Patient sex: M
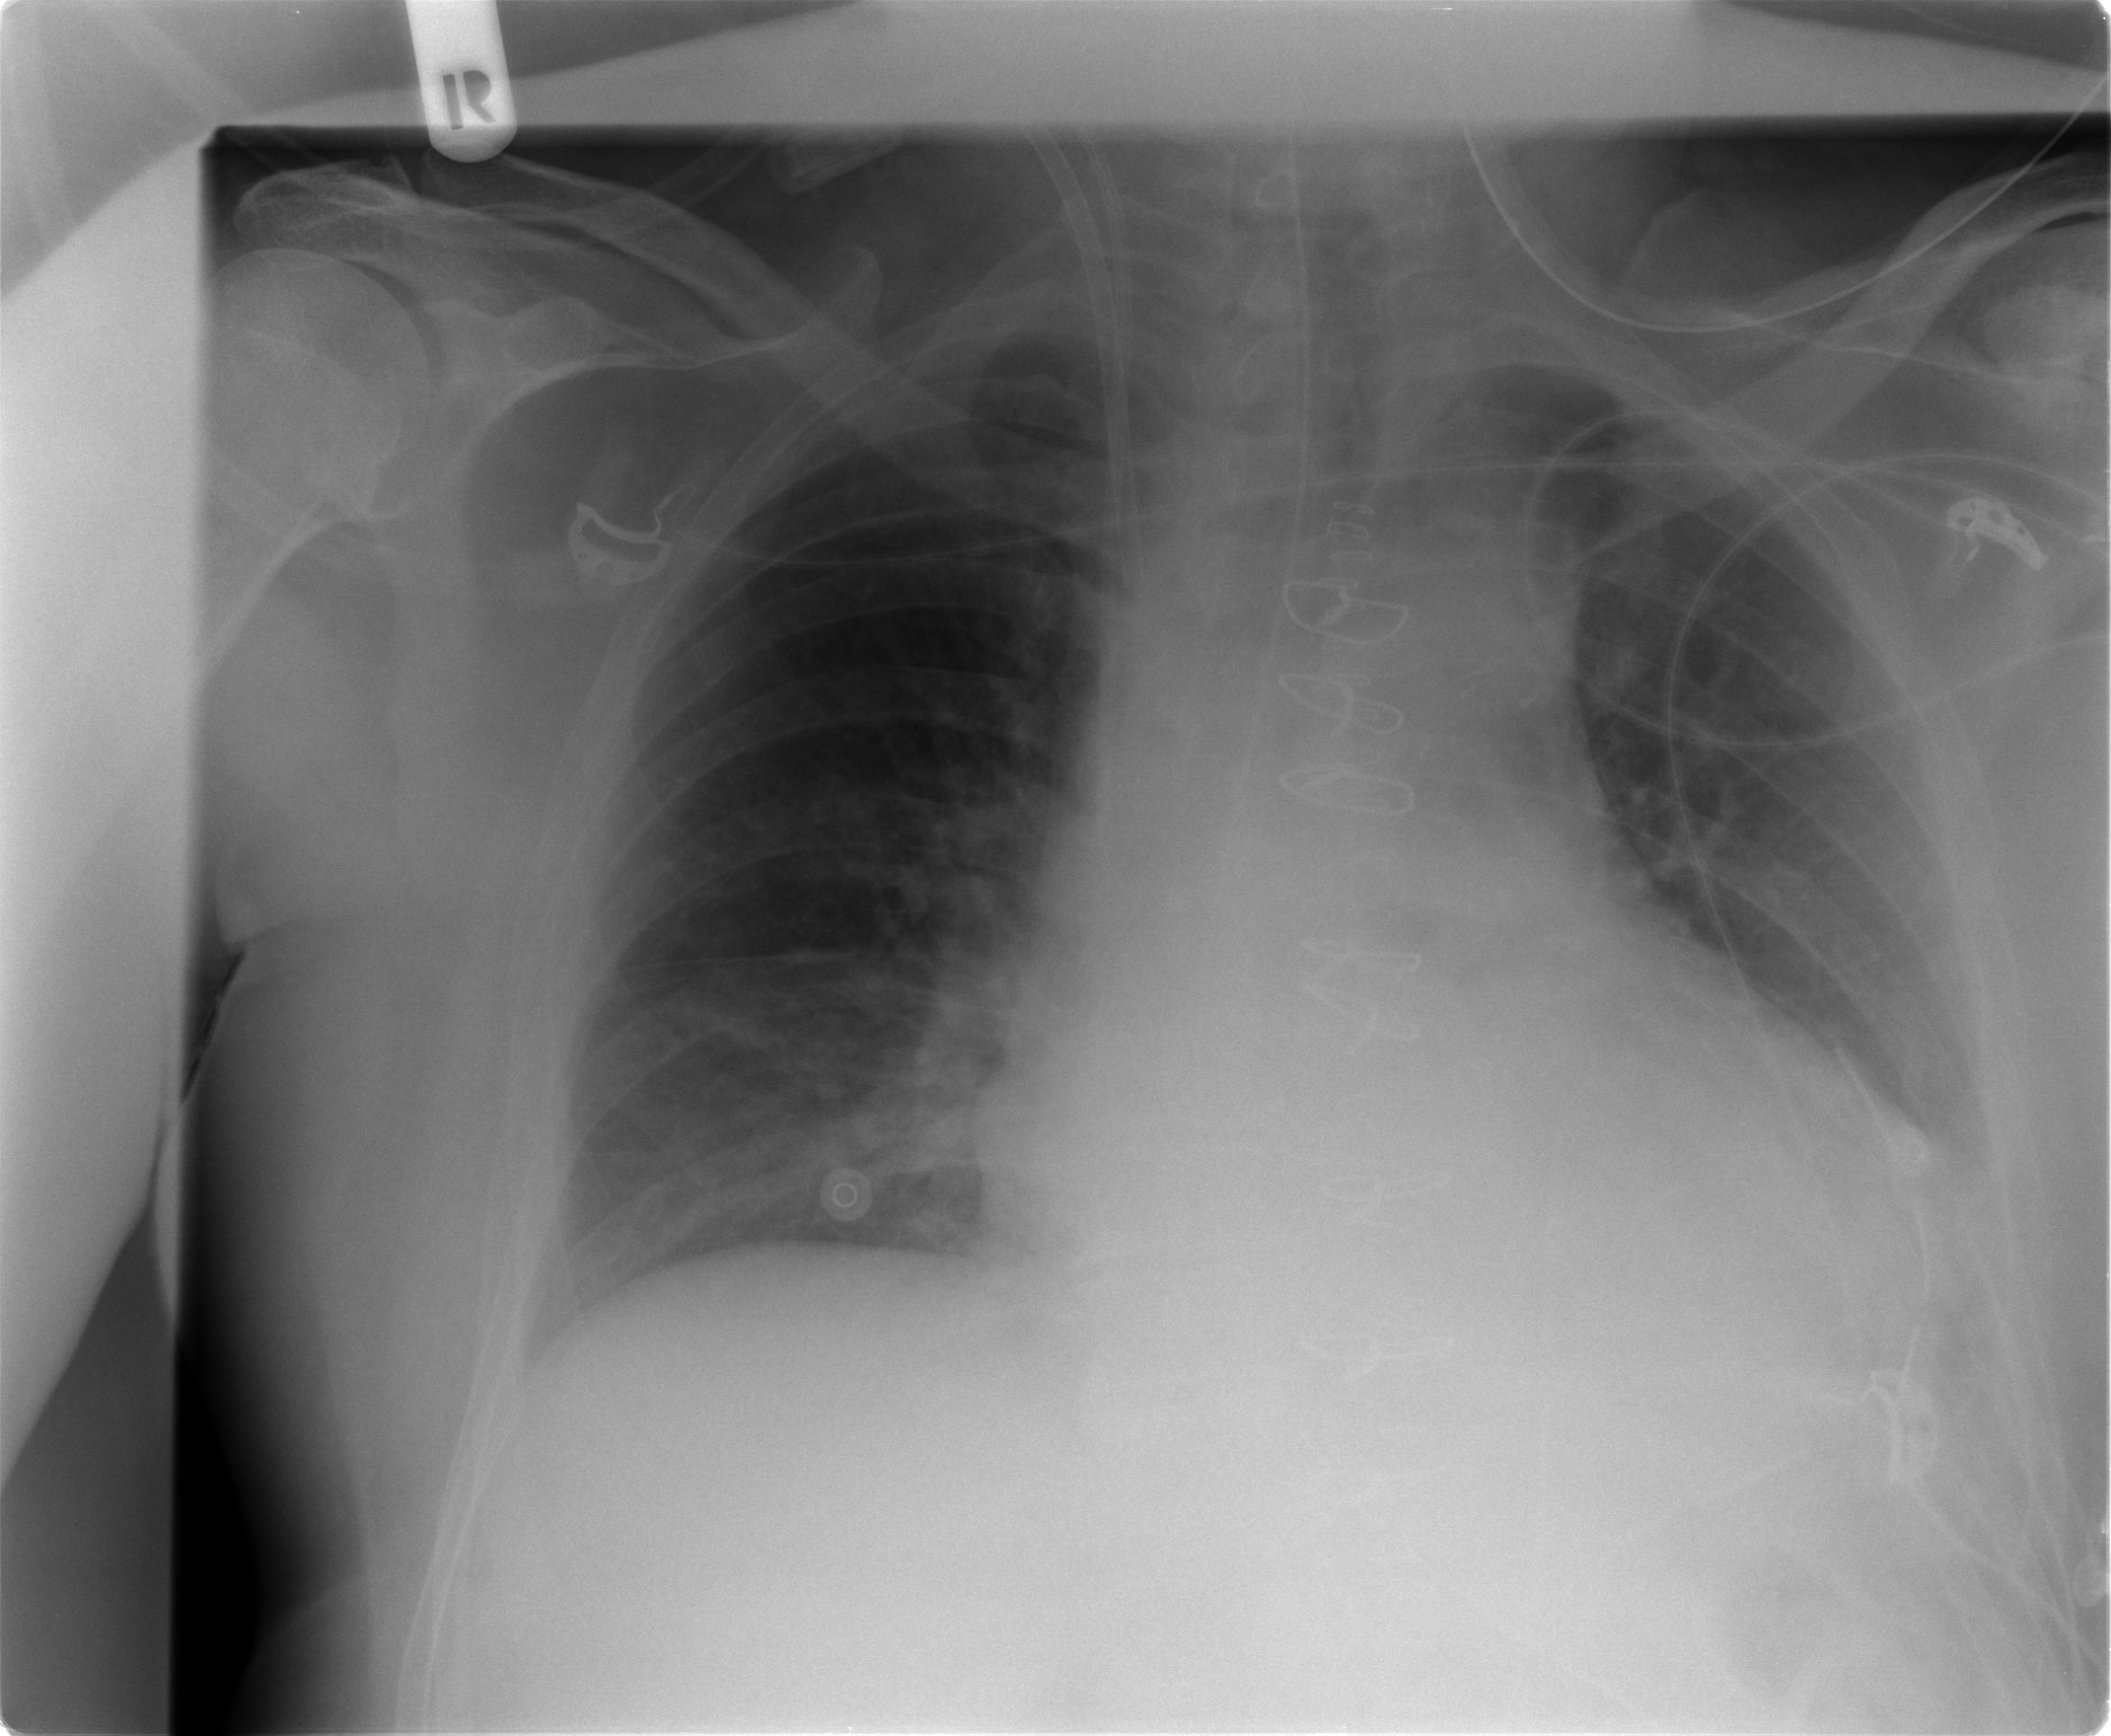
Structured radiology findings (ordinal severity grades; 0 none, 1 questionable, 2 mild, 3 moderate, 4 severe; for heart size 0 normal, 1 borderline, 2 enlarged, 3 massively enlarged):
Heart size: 2
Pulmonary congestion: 1
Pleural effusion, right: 0
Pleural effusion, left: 2
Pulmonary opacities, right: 0
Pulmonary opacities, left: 0
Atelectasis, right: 2
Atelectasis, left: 2